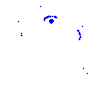
Particle: kaon